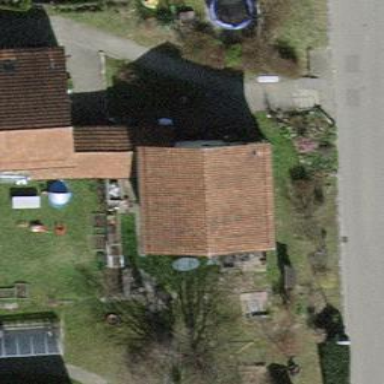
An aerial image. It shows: Building with tiled roof.